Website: crate-barrel
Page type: payment
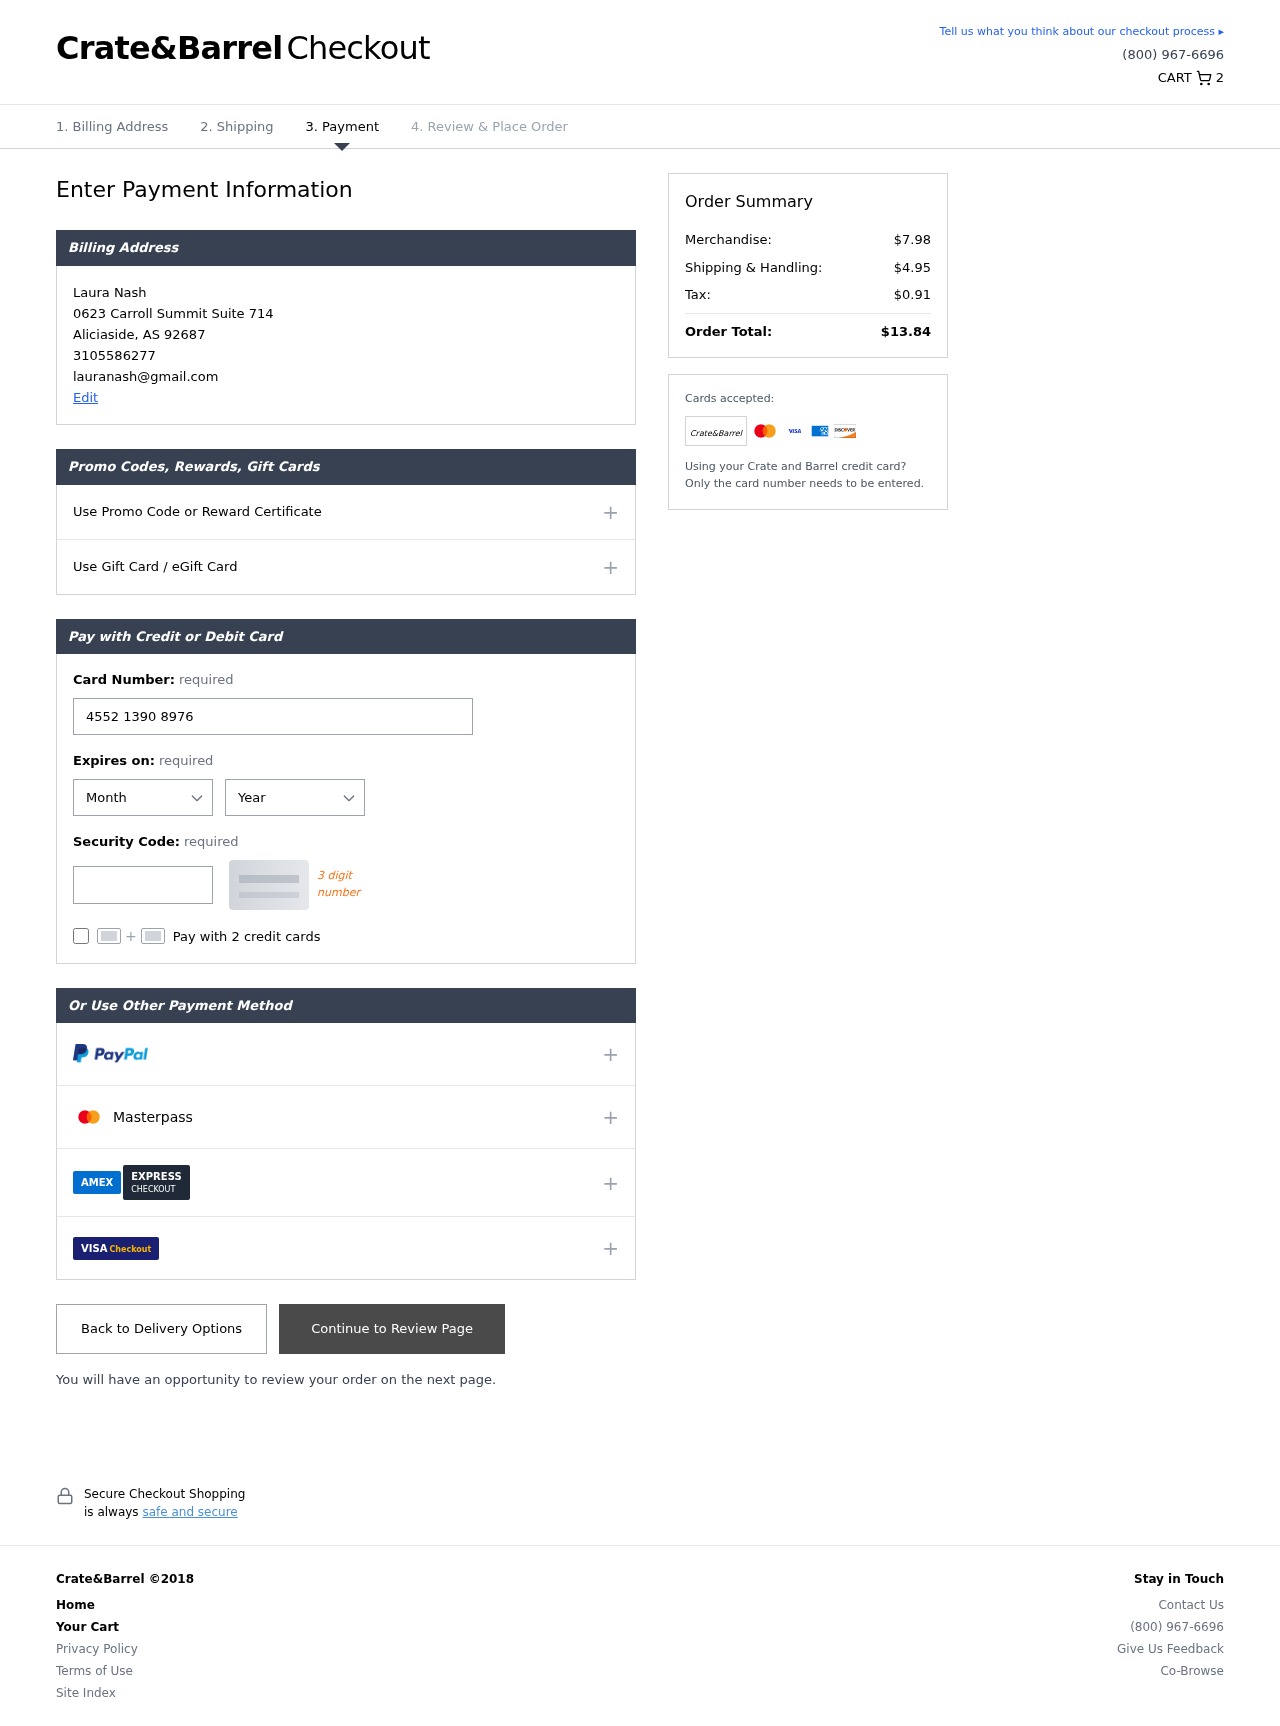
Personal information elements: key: PII_CARD_CVV
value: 852
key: PII_CARD_EXPIRY_MONTH
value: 08
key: PII_CARD_EXPIRY_YEAR
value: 26
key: PII_CARD_NUMBER
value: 4552 1390 8976 9772
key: PII_CITY
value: Aliciaside
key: PII_EMAIL
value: lauranash@gmail.com
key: PII_FULLNAME
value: Laura Nash
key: PII_PHONE
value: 3105586277
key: PII_POSTCODE
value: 92687
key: PII_STATE_ABBR
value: AS
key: PII_STREET
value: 0623 Carroll Summit Suite 714
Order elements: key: ORDER_NUM_ITEMS
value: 2
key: ORDER_SUBTOTAL
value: $7.98
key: ORDER_SHIPPING_COST
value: $4.95
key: ORDER_TAX
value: $0.91
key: ORDER_TOTAL
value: $13.84